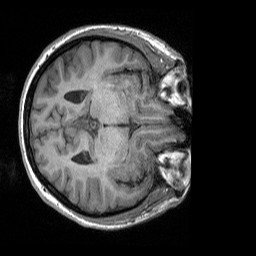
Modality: T1w
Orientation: axial
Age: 33
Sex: female
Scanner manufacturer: siemens
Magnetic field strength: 3 T
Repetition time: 1.9 s
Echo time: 0.00252 s